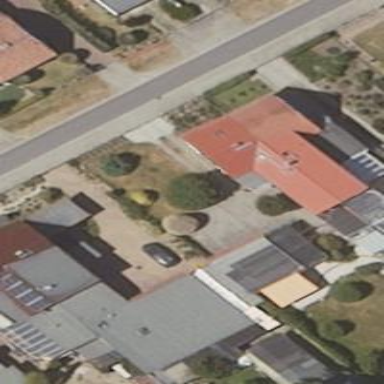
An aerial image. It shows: Semi-detached house.